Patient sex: M
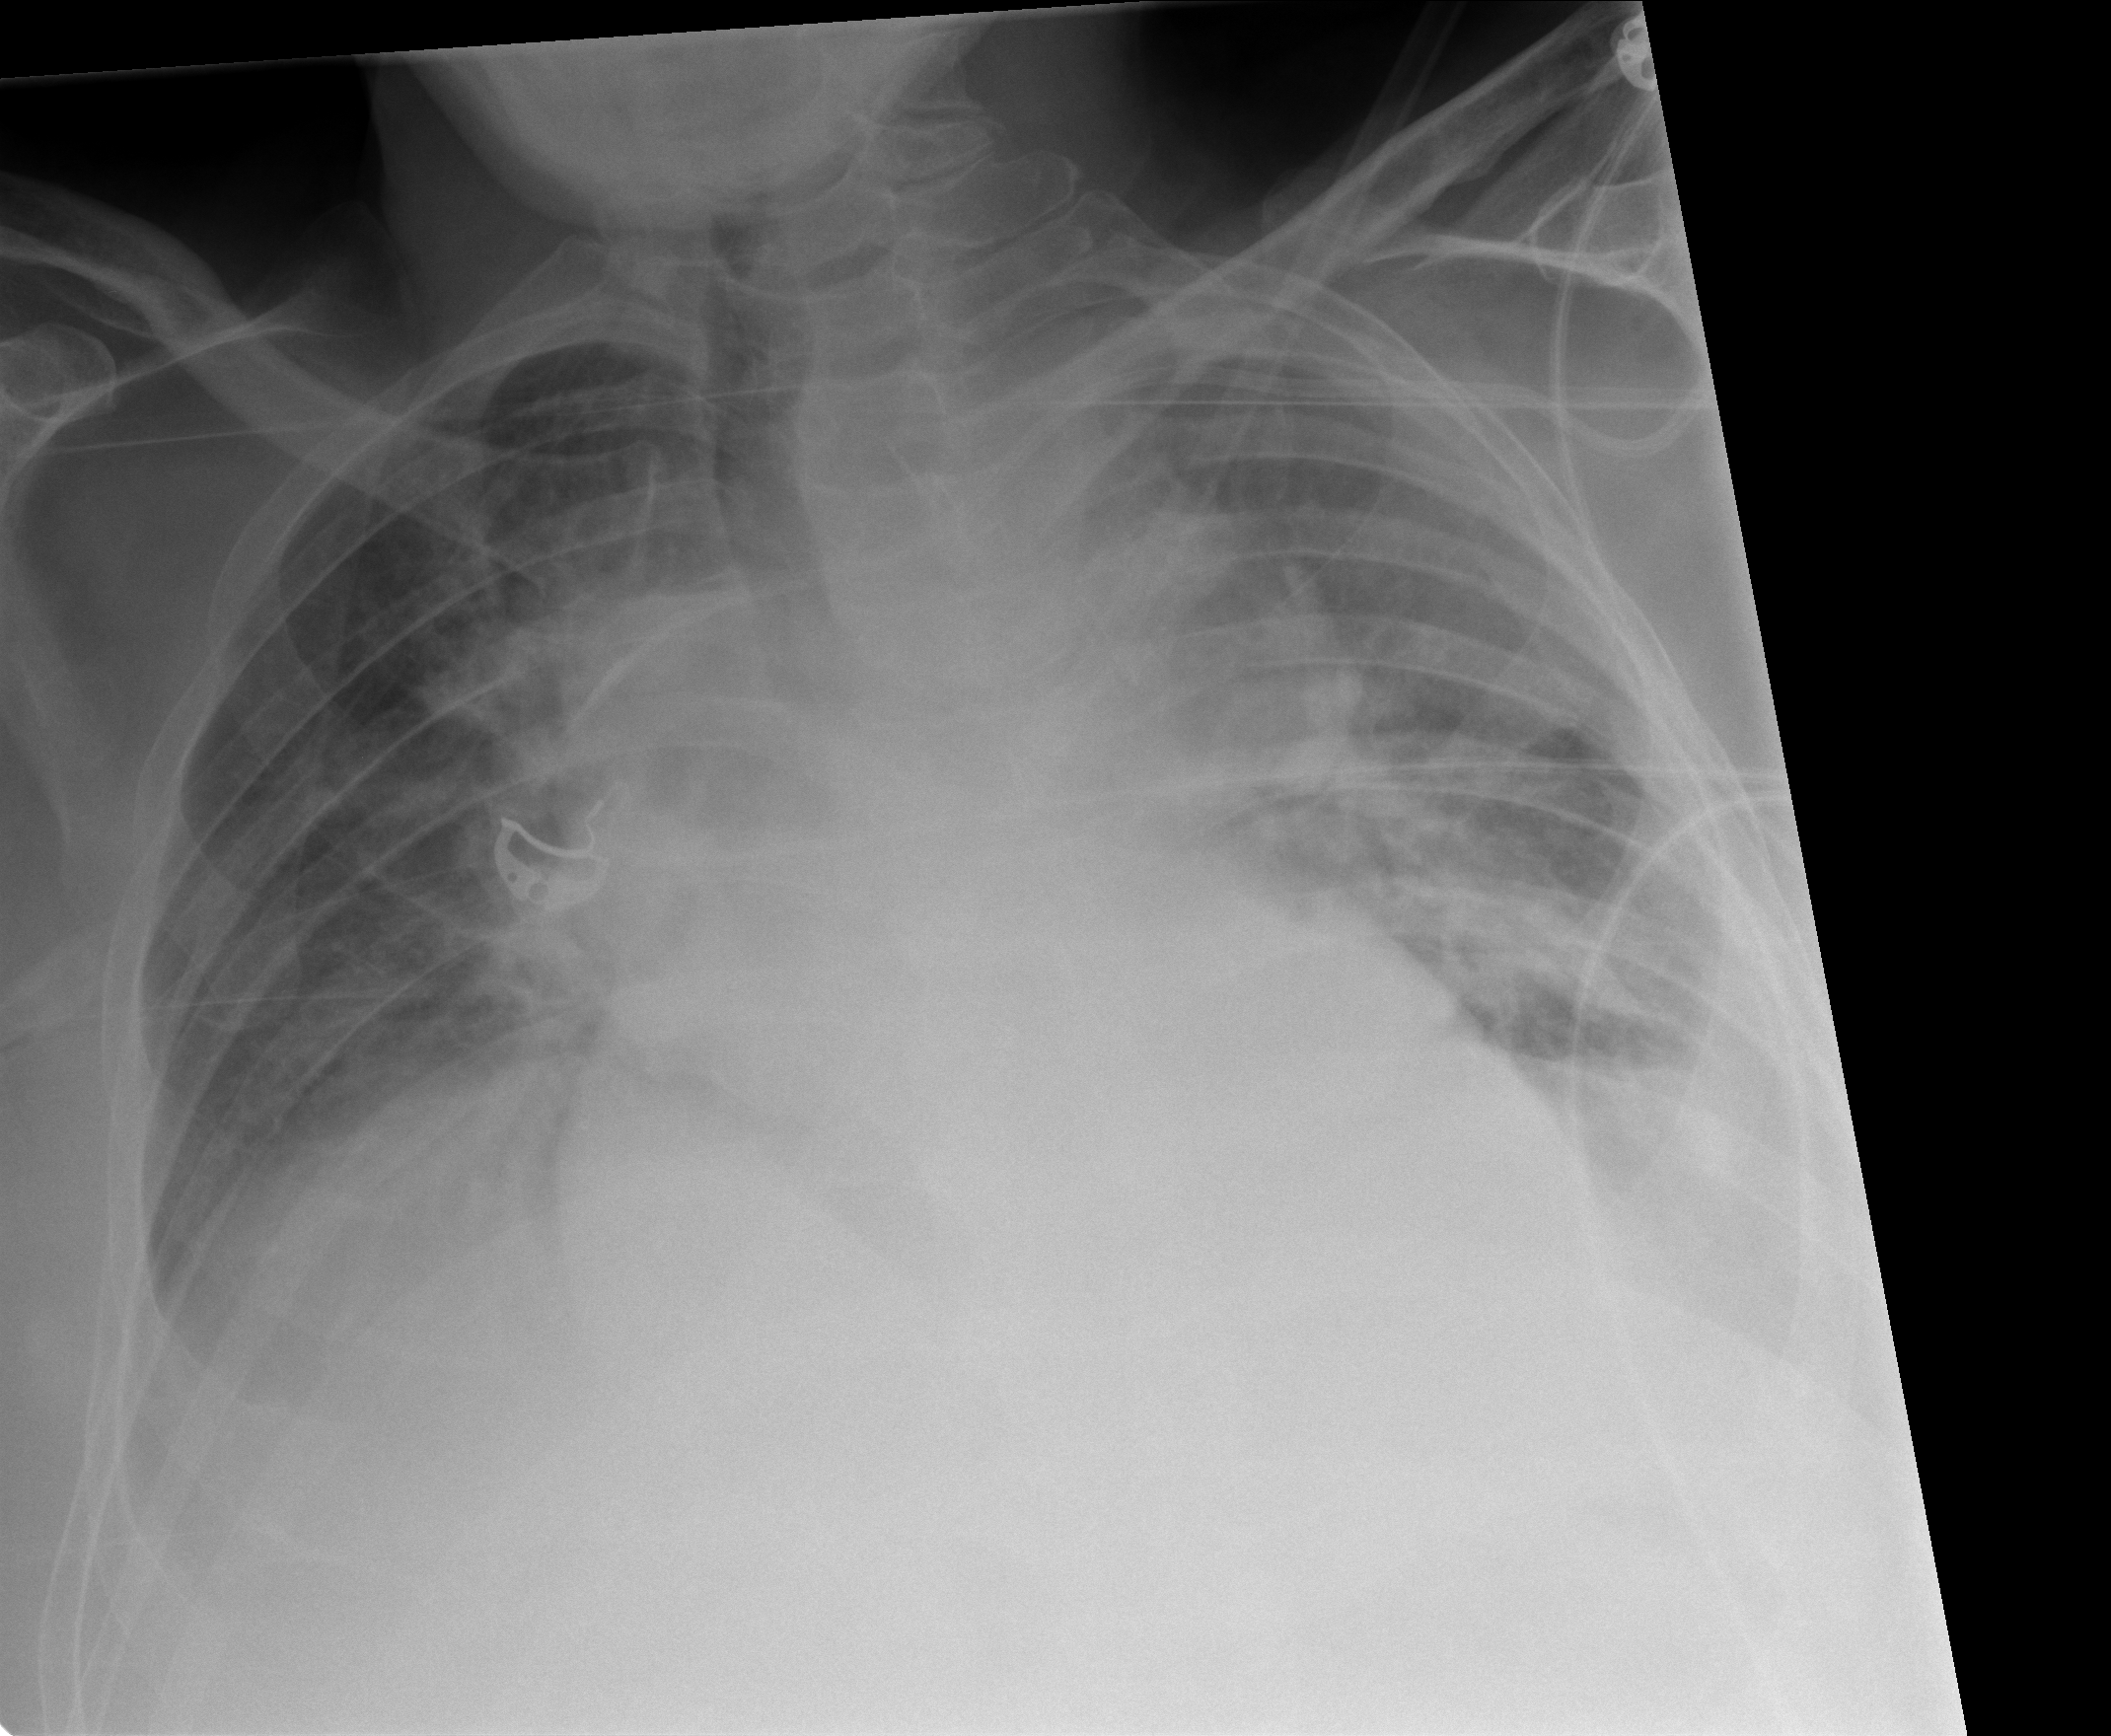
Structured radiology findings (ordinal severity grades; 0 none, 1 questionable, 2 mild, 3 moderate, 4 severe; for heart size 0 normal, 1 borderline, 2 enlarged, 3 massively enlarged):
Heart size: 2
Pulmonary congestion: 2
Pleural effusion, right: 2
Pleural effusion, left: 2
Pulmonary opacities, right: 1
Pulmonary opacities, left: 2
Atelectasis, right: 2
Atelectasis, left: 2